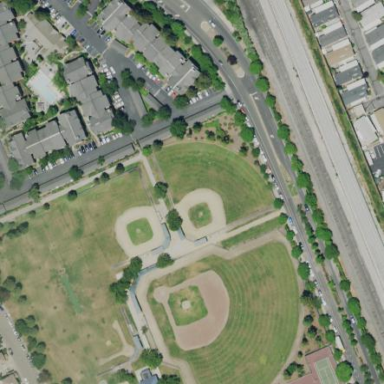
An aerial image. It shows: Baseball pitch for leisure and sports activities.